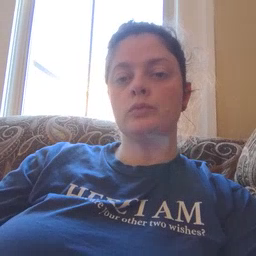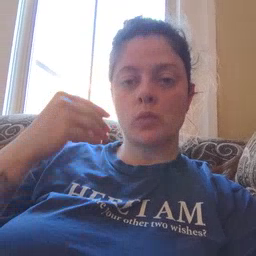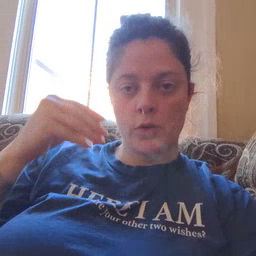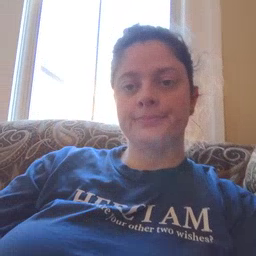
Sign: store